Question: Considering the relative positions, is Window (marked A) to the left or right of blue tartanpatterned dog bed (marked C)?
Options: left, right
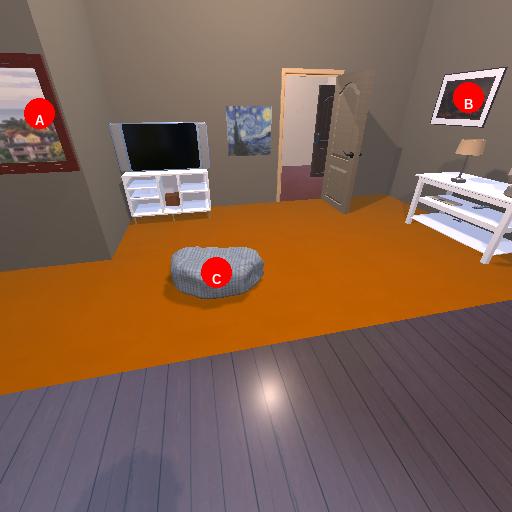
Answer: left